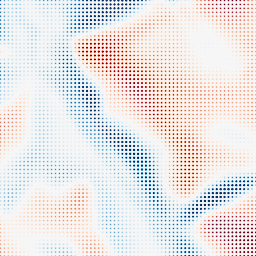
Category: multiscale
Decomposition family: dog
Decomposition parameters: sigma_low: 5
sigma_high: 20
Upsampling method: sinc_blackman
Upsampling parameters: scale: 8
kernel_size: 4
Upsampling scale: 8